Question: The query I have made in oracle does not work with linked server with sql server 2008.
> The OLE DB provider "MSDAORA" for linked server "ORACLE" supplied
invalid metadata for column "DATETIME_INS". The data type is not
supported.
The query:
'''
select * from ORACLE..U_GERAN.CELLSTATS4
'''

What are the modification that must be done to execute the query.
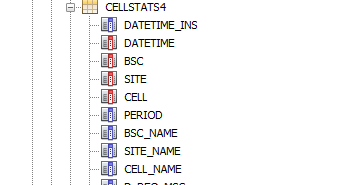
Answer: Try,
'''
SELECT *
FROM OPENQUERY(ORACLE, 'select cast(DATETIME_INS as DATE) from U_GERAN.CELLSTATS4')
'''
You can add the other columns to the query once that column works.